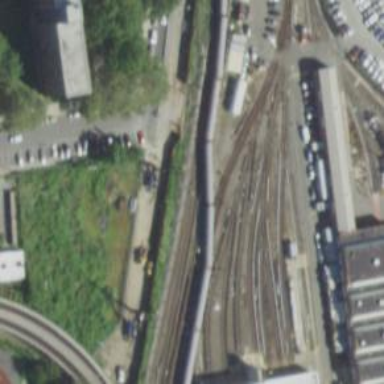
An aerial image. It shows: Yard meant for services.